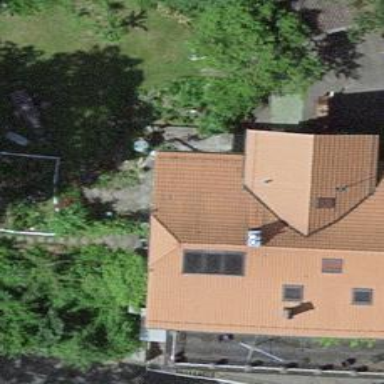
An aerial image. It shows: Half-hipped roof house.